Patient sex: M
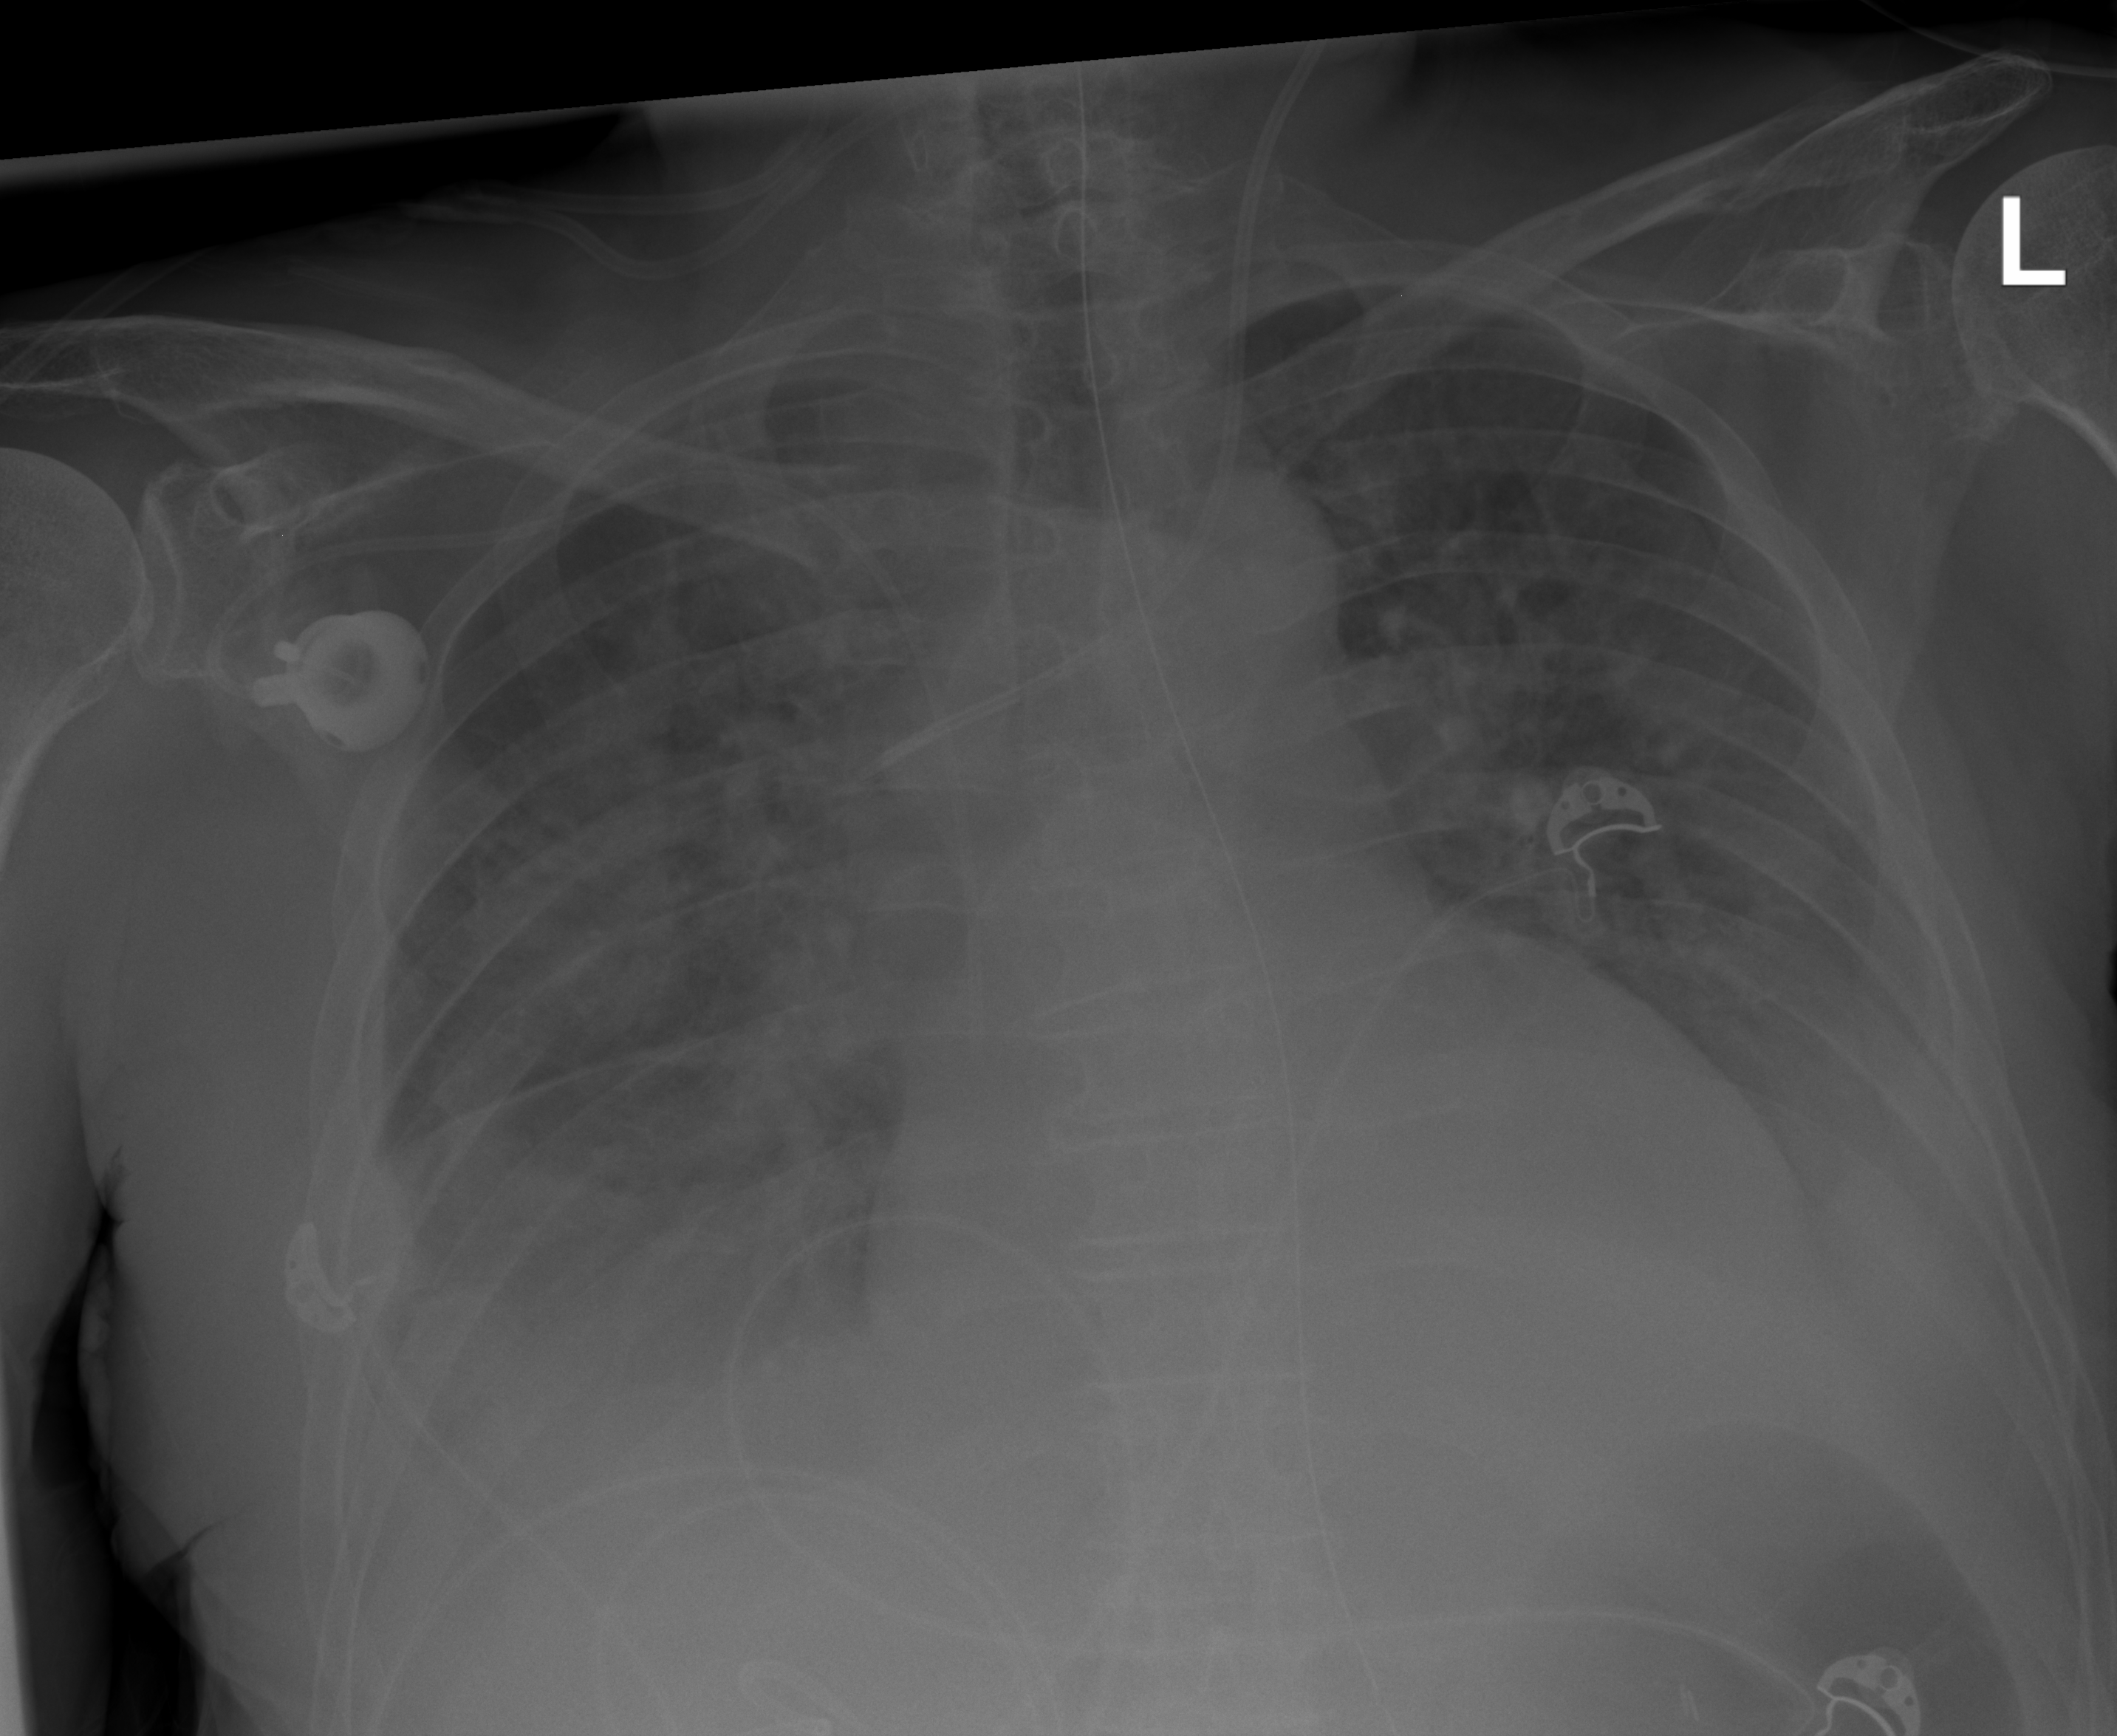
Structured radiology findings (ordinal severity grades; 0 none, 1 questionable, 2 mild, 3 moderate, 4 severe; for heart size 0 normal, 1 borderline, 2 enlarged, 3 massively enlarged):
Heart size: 2
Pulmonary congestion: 0
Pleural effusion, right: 3
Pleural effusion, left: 3
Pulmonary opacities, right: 2
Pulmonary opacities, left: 2
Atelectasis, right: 3
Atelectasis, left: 3